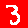
Digit: 3